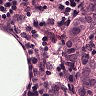
Metastatic tissue present: yes